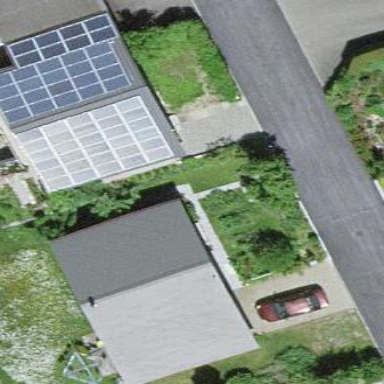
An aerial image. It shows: Residential building.